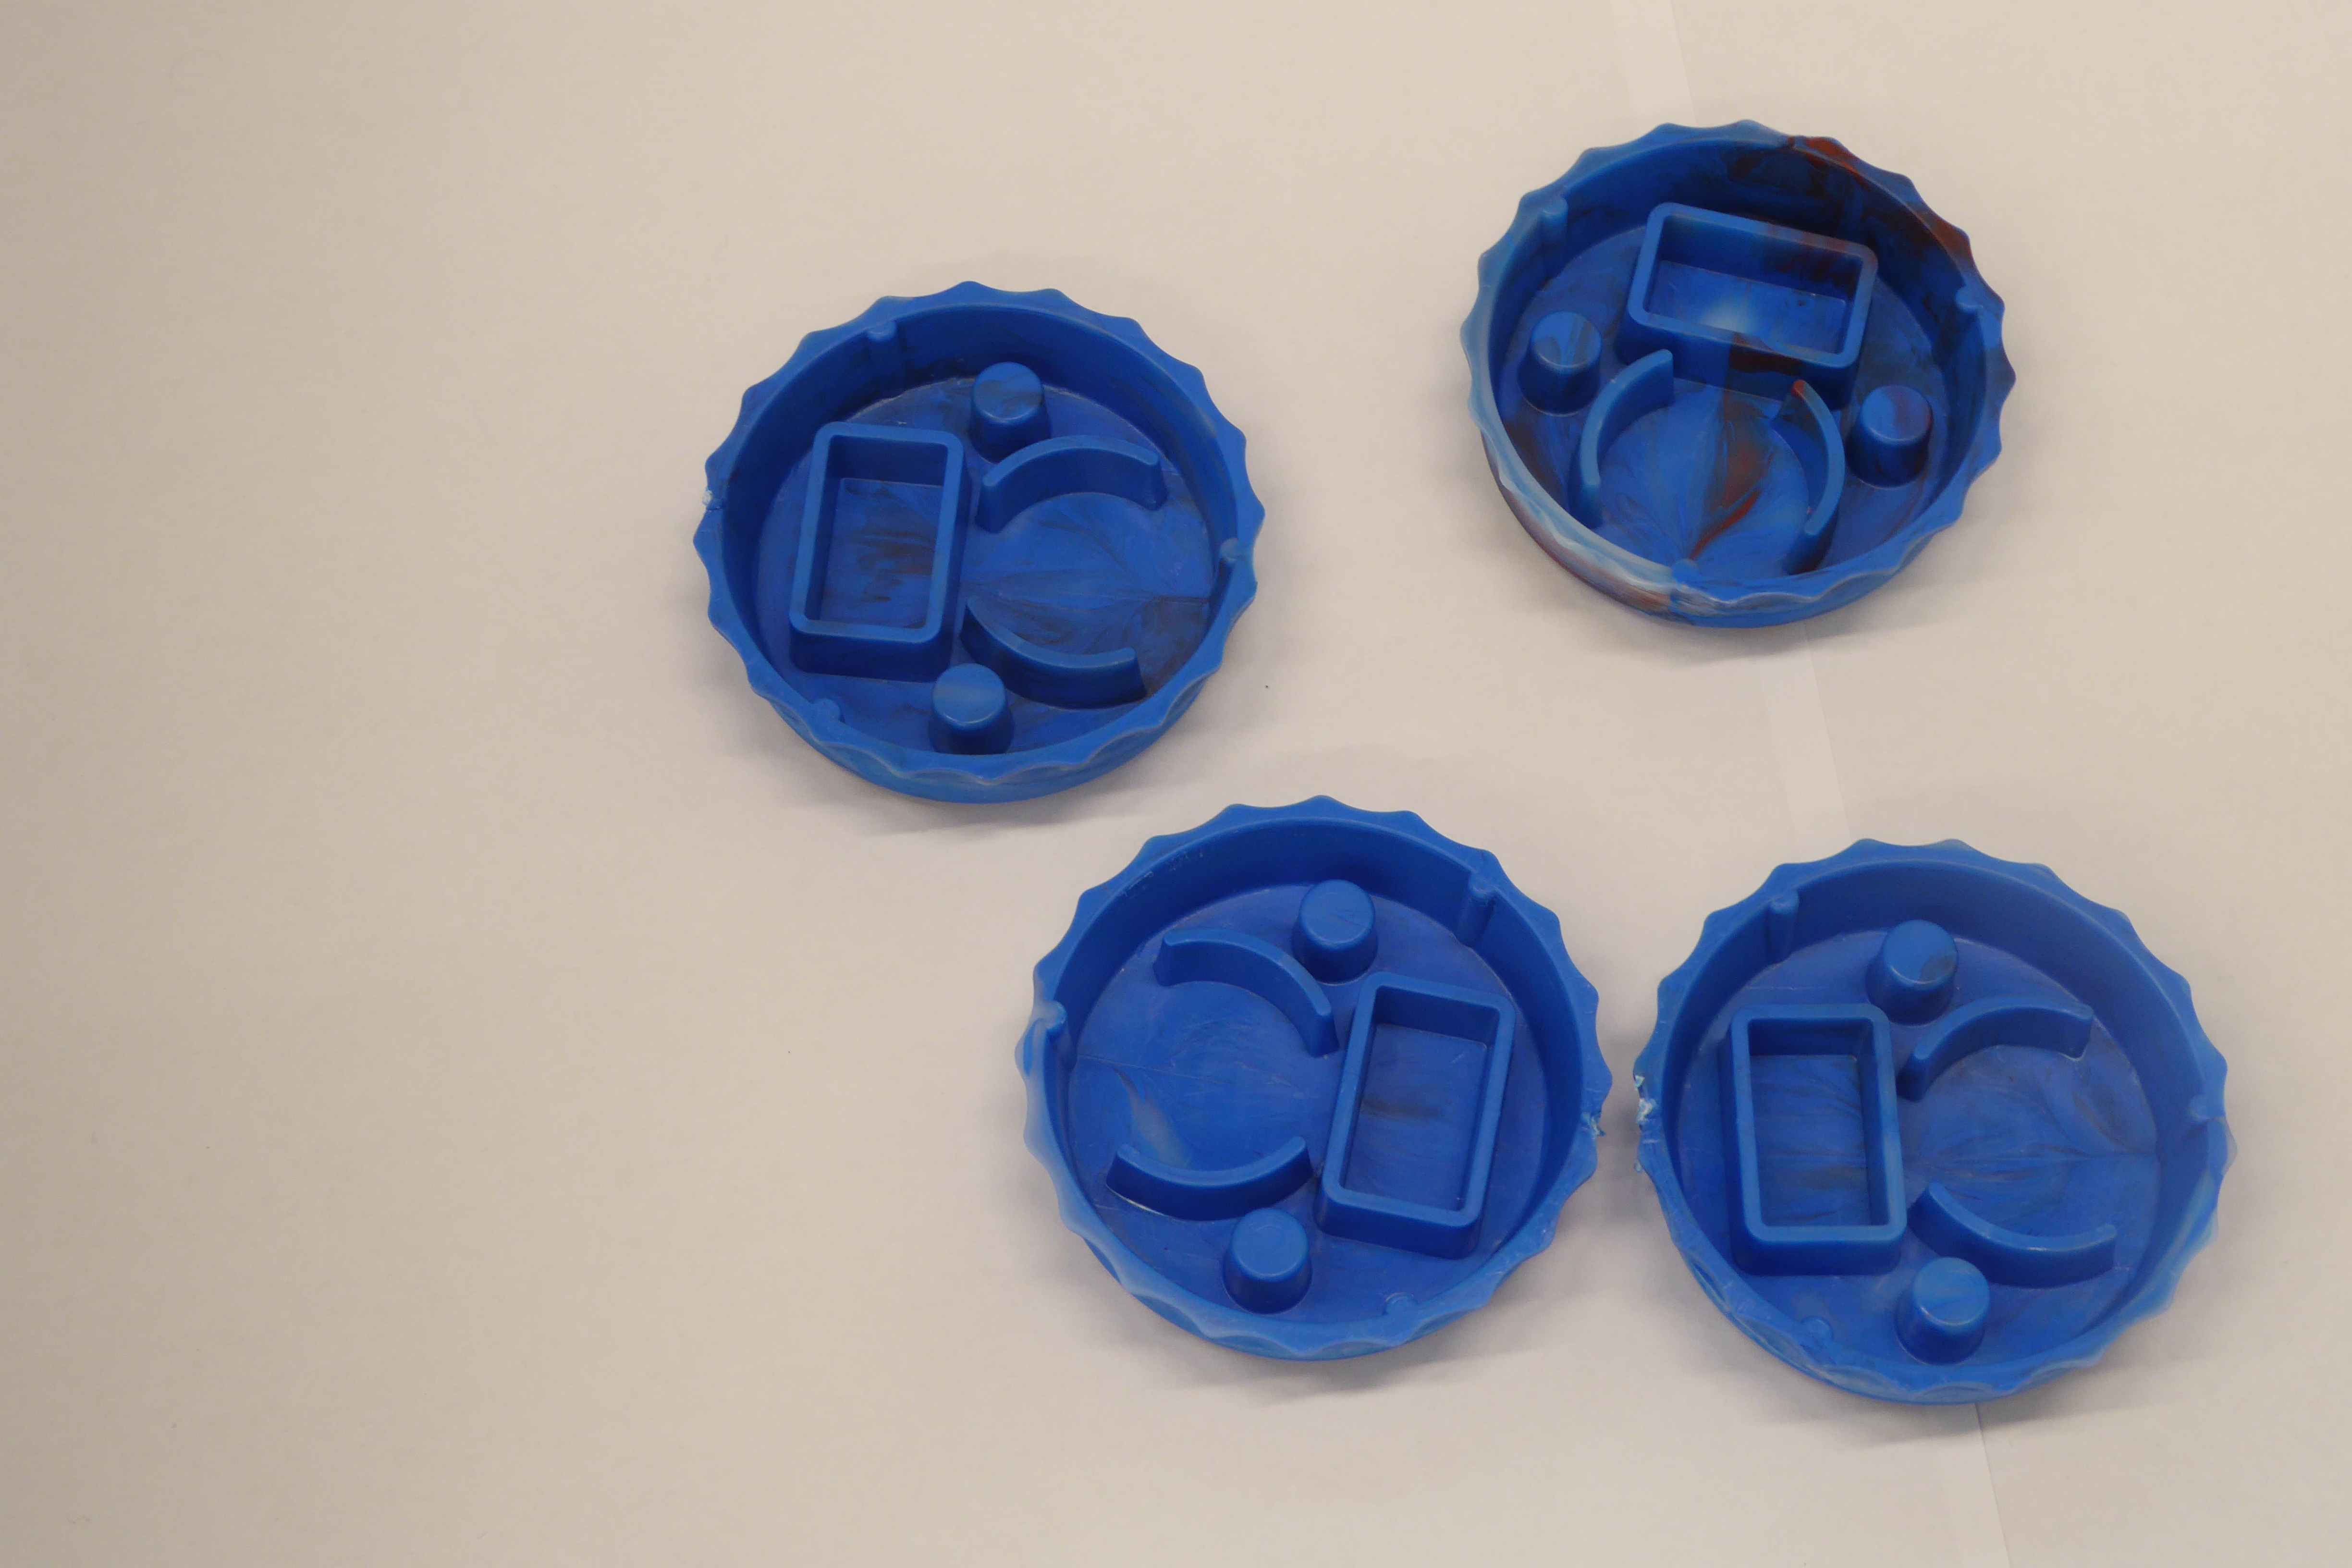
Label: Bottle Opener - Cover